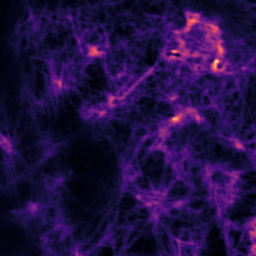
Label: Super-resolution F-actin image